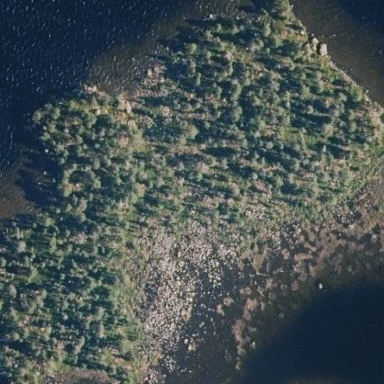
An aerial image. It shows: Islet.